Question: Why does this manifest file throw and error on the name in the developer section?
'''
{
"name":"Hello World",
"description":"Our first application",
"launch_path":"/hello.html",
"version":"1.0",
"developer":"
"name":"Simple Programmer",
"url":"http://simpleprogrammer.com"
},
"icons":{
"60":"/icon_60.png"
},
"default_locale":"en"
}
'''

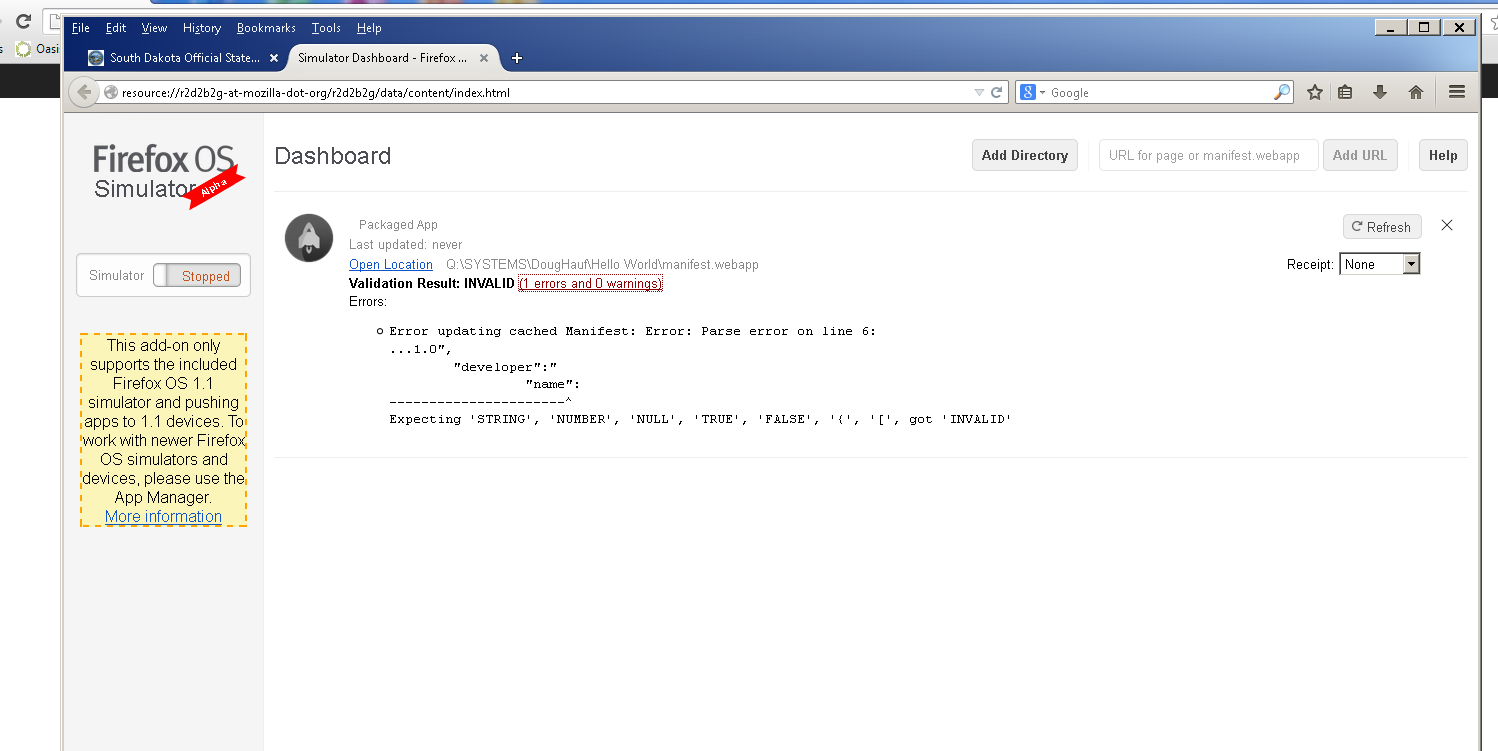
Answer: Because it's not a valid JSON, specifically this part:
'''
"developer":"
"name":"Simple Programmer",
"url":"http://simpleprogrammer.com"
},
'''
should be:
'''
"developer": {
"name":"Simple Programmer",
"url":"http://simpleprogrammer.com"
},
'''
Note the change in the first line - opening curly bracket ('{') instead of a quotation mark ('"').